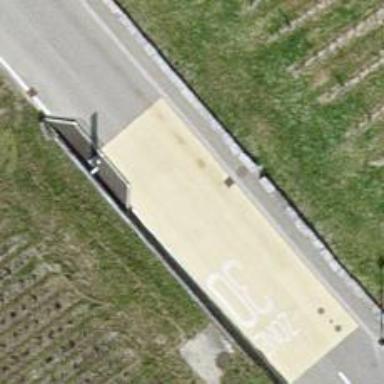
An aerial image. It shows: Traffic calming feature called choker.